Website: macys
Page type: customer-info-address
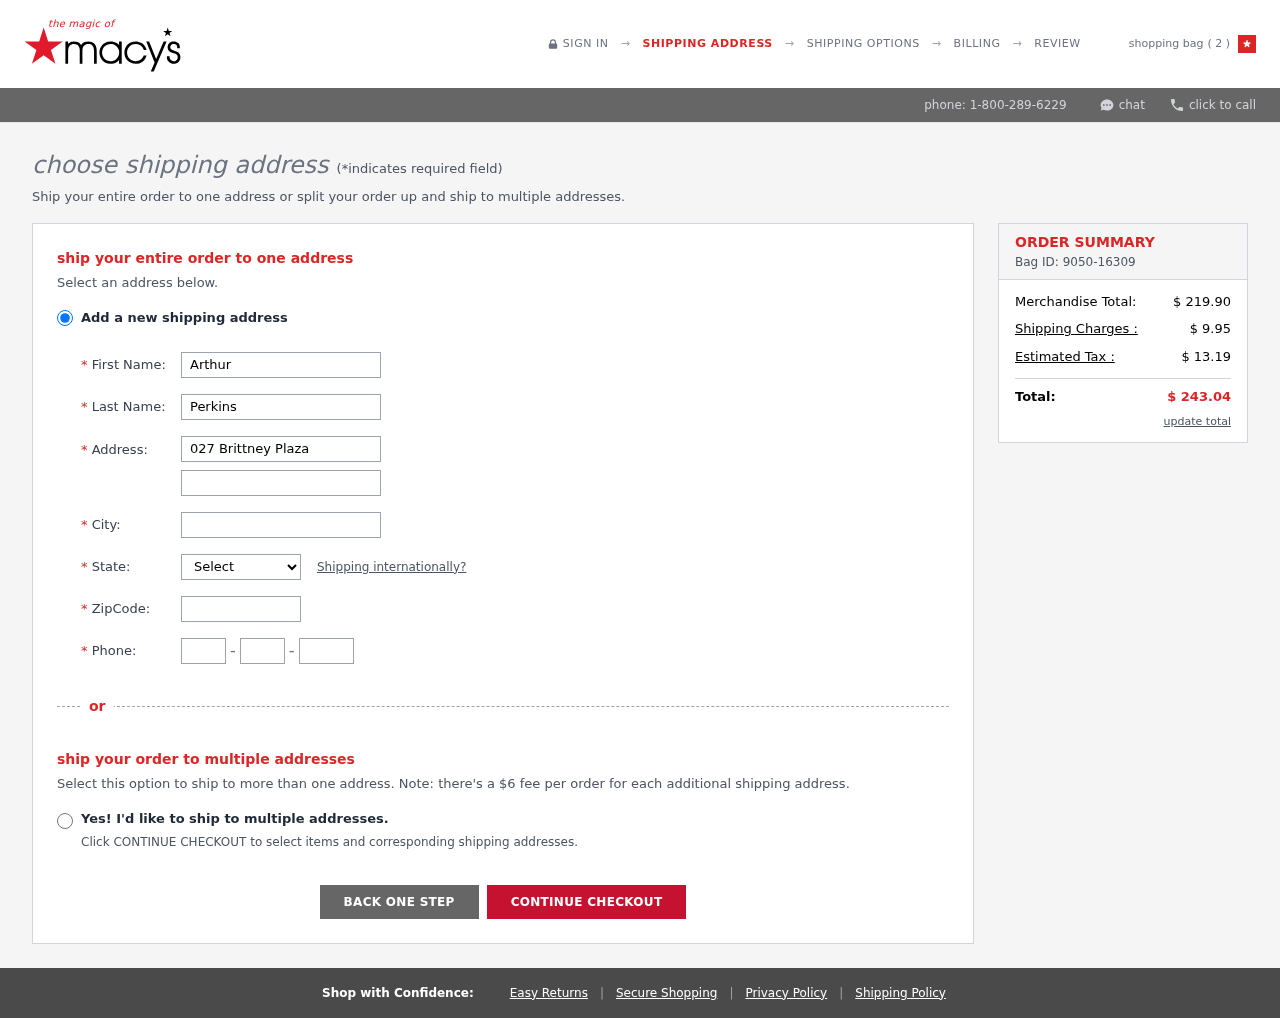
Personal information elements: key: PII_CITY
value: Port Sabrina
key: PII_FIRSTNAME
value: Arthur
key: PII_LASTNAME
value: Perkins
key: PII_PHONE_AREA
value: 877
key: PII_PHONE_PREFIX
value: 419
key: PII_PHONE_SUFFIX
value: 3732
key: PII_POSTCODE
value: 74277
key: PII_STATE_ABBR
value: GU
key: PII_STREET
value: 027 Brittney Plaza
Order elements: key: ORDER_NUM_ITEMS
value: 2
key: ORDER_ID
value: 9050-16309
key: ORDER_SUBTOTAL
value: $ 219.90
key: ORDER_SHIPPING_COST
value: $ 9.95
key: ORDER_TAX
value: $ 13.19
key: ORDER_TOTAL
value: $ 243.04